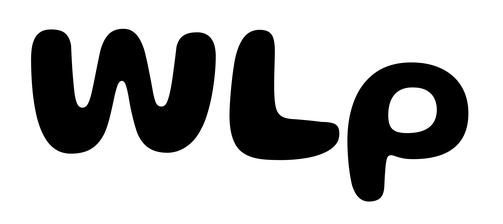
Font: Gluten_SemiBold